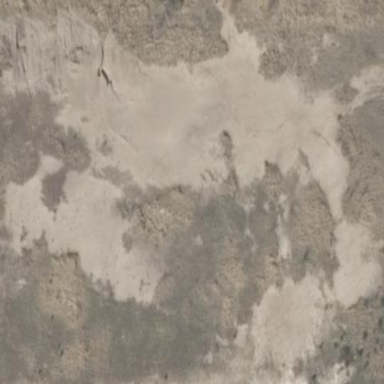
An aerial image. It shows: Sandy area in nature.